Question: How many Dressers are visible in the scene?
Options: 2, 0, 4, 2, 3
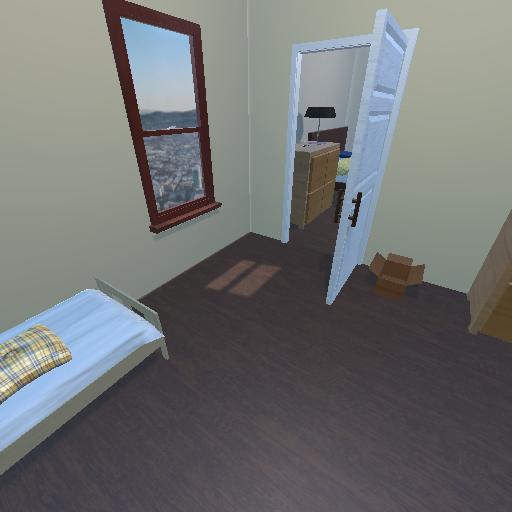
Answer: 2